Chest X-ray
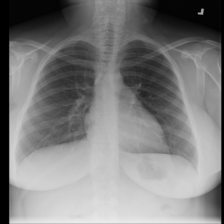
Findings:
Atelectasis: negative
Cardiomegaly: negative
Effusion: negative
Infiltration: negative
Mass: negative
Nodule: negative
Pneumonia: negative
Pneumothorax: negative
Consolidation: negative
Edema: negative
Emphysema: negative
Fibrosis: negative
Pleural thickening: negative
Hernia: negative